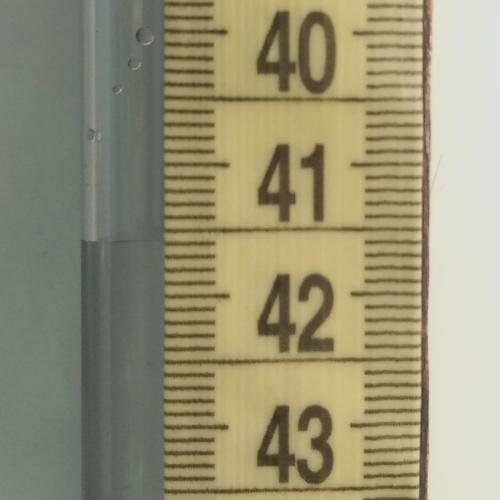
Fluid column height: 41.6 cm